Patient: sex F, age 65
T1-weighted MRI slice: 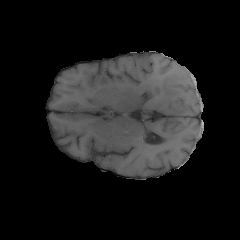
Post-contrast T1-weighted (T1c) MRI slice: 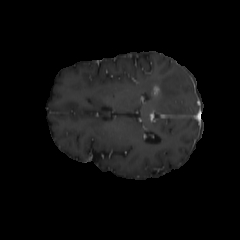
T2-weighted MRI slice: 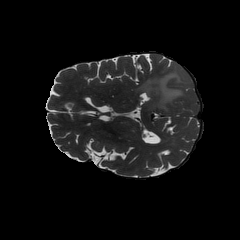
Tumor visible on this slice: yes
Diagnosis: Glioblastoma, IDH-wildtype
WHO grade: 4